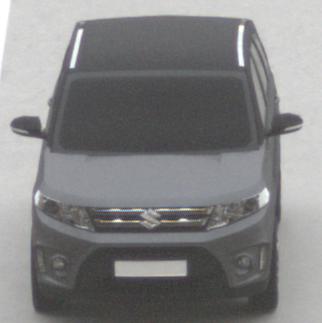
Make: Suzuki
Model: Vitara 1.6
Detailed model: Vitara (LY)
Model produced from: 2015/04
Model produced until: 2018/08
Doors: 5
Color: gray
Road condition: dry road
Daytime: morning or afternoon
Contrast: low contrast